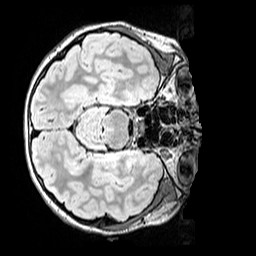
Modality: FLAIR
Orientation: axial
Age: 11
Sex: female
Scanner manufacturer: siemens
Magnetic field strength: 3 T
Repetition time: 5 s
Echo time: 0.388 s